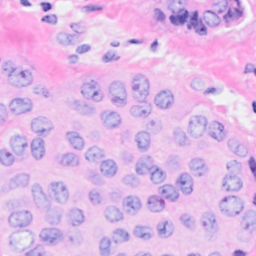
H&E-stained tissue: Breast